Question: jQuery UI features a nice-looking "vertical tabbing" widget to switch between chapters <URL>

Does anybody know whether this builds on some kind of standard widget (you expect that UI's very own "tabs" component is being used for this, but no dice!), or whether it is something custom made? A cursory glance at the code makes me suspect the latter..... This would come in very handy in a project I'm working on.
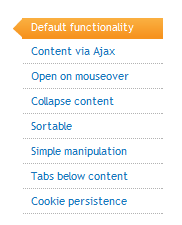
Answer: It is the UI Tabs Widget: <URL>
You can Style your vertical tabs with css in an easy Way because you can define an unordered list, style it to your needs and add UI Tabs magic. Here is some really basic styling... <URL>
'''
<li class="ui-tabs-nav-item">
<a href="#fragment-slide-1"><span>Volutpat ut wisi enim</a>
</li>
<li class="ui-tabs-nav-item">
<a href="#fragment-slide-2"><span>Volutpat ut wisi enim</a>
</li>
<div class="ui-tabs-panel" id="fragment-slide-1" style="">
<p>content</p>
</div>
<div class="ui-tabs-panel" id="fragment-slide-2" style="">
<p>content</p>
</div>
'''